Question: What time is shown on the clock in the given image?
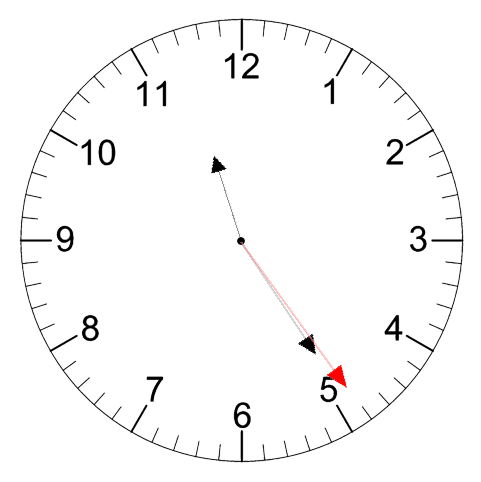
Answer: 11:24:24